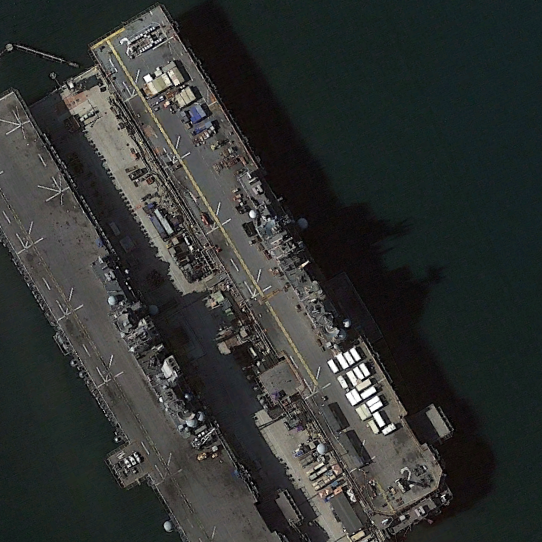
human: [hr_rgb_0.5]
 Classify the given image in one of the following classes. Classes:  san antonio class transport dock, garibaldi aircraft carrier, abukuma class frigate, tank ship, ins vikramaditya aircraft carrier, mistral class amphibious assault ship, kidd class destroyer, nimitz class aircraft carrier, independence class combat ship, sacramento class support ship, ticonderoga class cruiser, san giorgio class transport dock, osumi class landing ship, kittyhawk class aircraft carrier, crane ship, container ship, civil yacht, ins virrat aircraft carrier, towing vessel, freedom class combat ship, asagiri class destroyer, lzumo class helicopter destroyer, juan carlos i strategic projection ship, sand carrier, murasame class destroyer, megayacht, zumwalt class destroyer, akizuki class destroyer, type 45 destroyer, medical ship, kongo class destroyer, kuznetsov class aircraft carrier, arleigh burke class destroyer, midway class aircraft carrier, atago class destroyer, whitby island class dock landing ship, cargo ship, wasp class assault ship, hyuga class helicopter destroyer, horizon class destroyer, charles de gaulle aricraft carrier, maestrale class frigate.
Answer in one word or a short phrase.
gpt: Wasp class assault ship